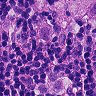
Metastatic tissue present: yes